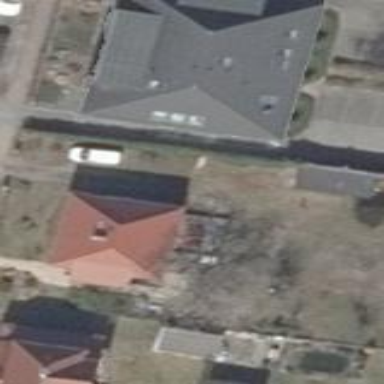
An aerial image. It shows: Residential building with hipped roof oriented along and colored grey.